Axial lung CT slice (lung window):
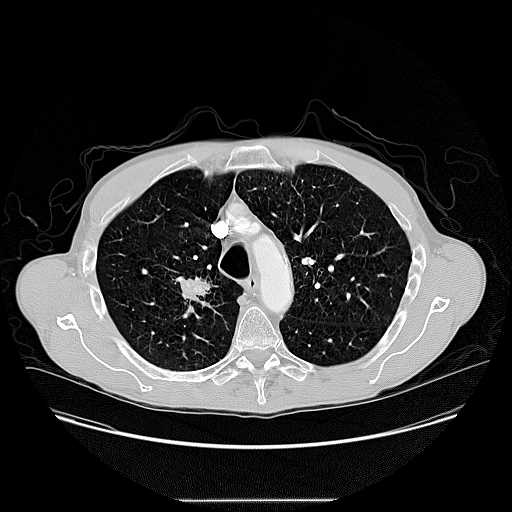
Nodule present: yes
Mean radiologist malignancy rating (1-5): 4.75